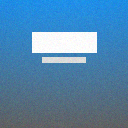
Screen state: on